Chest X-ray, AP view. Patient: 65 years old, sex F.
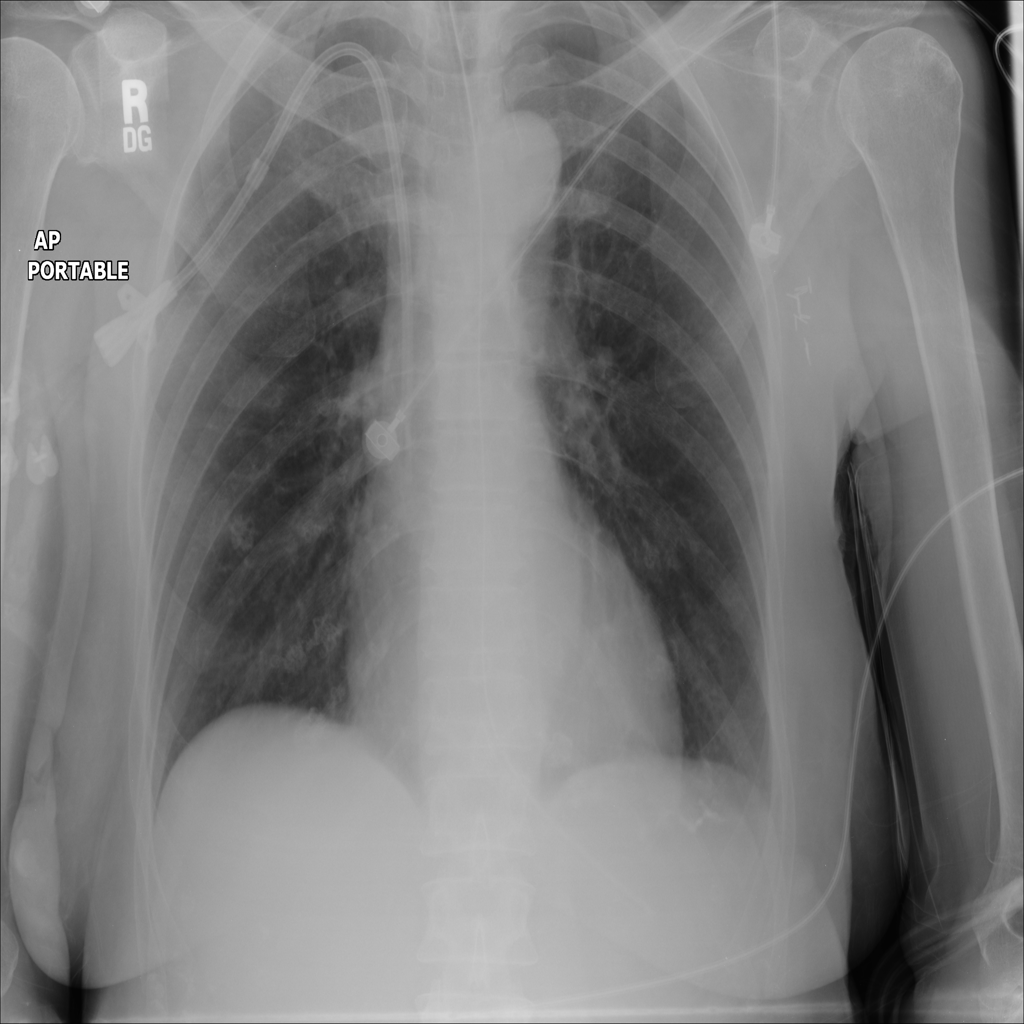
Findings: No Finding